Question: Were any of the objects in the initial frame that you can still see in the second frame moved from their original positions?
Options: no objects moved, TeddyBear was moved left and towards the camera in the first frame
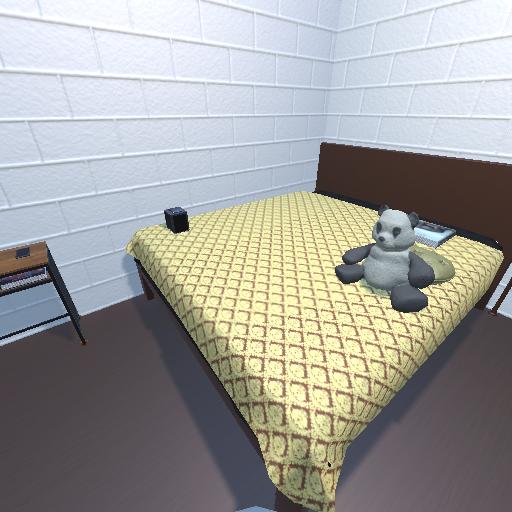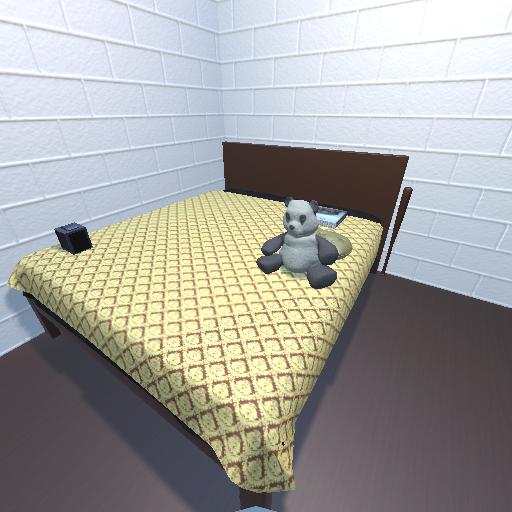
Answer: no objects moved